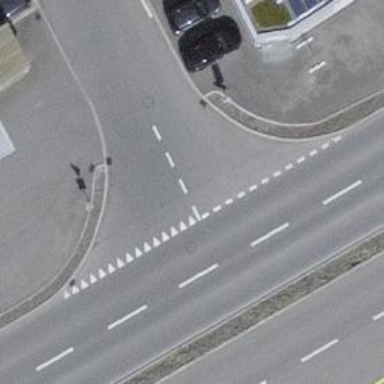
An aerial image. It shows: Road with "give way" sign.